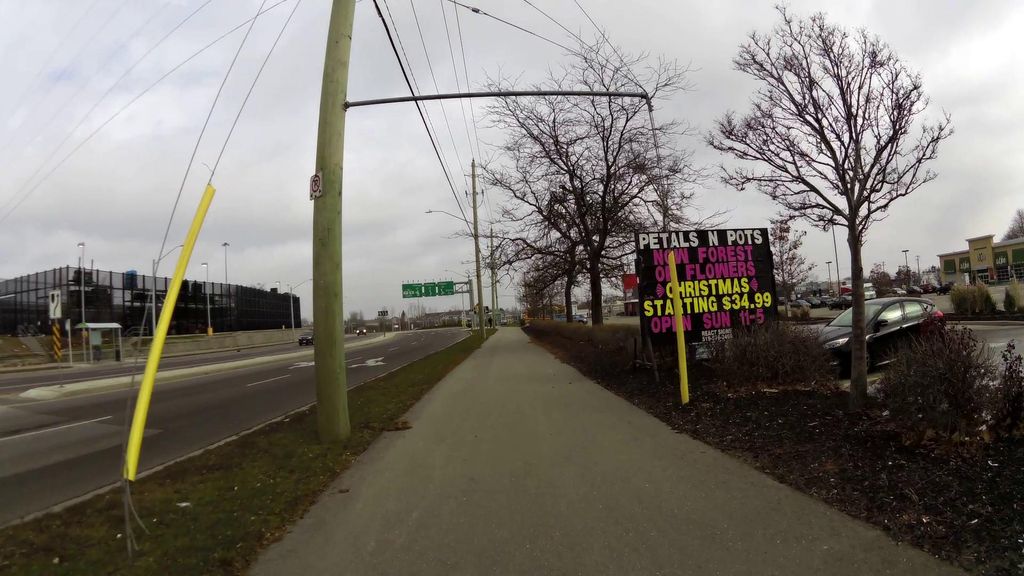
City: kitchener-waterloo